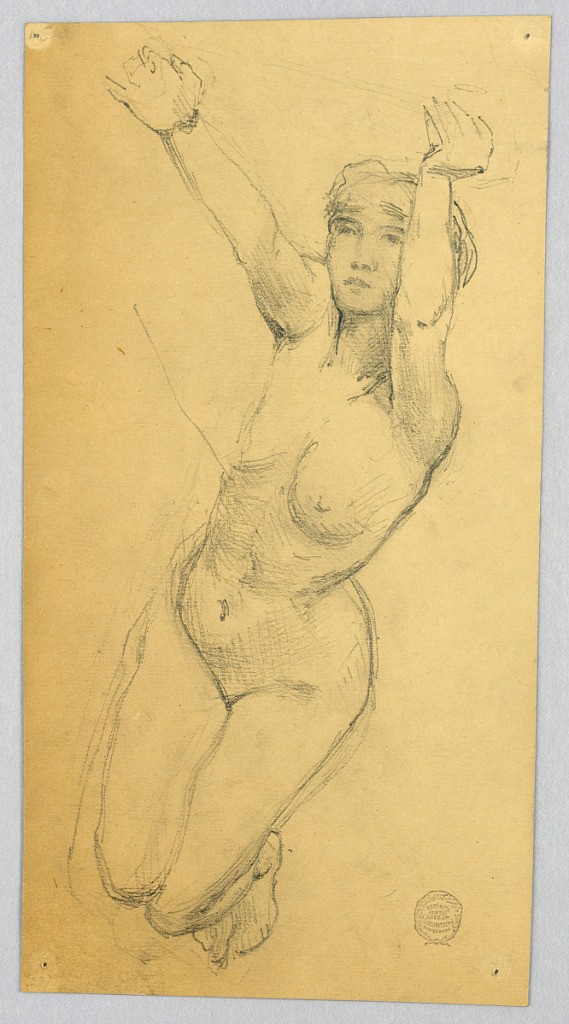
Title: Sketch of a Female Nude
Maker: Francis Augustus Lathrop, American, 1849–1909
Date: ca. 1895
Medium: Graphite on light brown paper
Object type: Drawing
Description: Nude female figure kneeling and facing slightly left, arms upraised.